五年级 · 算术
分针半小时旋转 $180^{\circ}$ 。

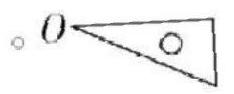
答案: $\sqrt{ }